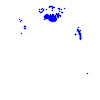
Particle: electron